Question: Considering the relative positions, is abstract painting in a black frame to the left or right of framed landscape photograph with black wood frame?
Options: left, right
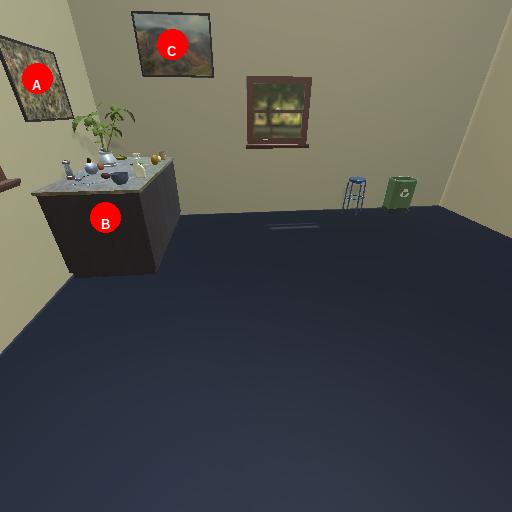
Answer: left